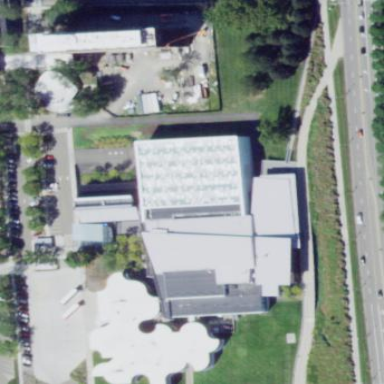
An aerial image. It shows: Museum.